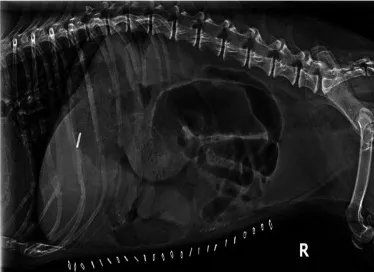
Radiographic peristaltic recovery. (B) Day 7 RLAT: severe ileus persists with variable segmental fluid distension; no visible ingesta, consistent with ongoing hyporexia.
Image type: radiology (x_ray)